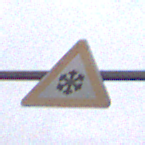
Verkehrszeichen: SchneeOderEisglaette
Umgebung: Outdoor, Nature
Tageszeit: Midday
Wetter: Overcast
Licht: Natural
Jahreszeit: NotSpecified
Kontrast: LowContrast